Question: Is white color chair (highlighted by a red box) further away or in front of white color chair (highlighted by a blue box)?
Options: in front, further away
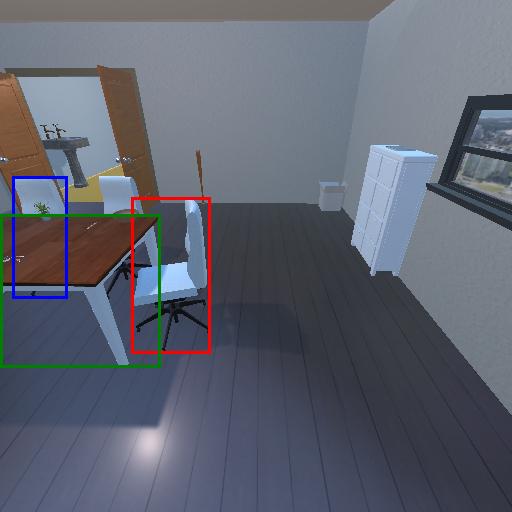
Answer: in front